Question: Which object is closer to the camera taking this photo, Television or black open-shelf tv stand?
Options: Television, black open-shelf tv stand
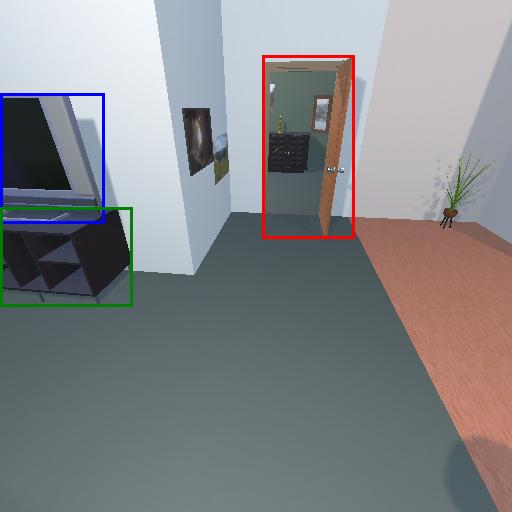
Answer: Television